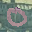
Label: 0